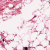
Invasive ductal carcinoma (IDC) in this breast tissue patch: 0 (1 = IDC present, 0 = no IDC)